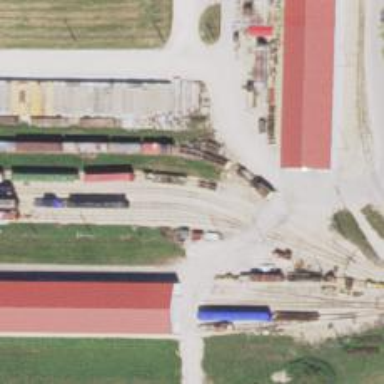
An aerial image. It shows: Preserved rail yard. The yard contains railway tracks.